В небольшую тонкостенную металлическую кастрюлю налили $0.5~л$ воды и поставили ее на плиту. Измеряя температуру воды в различные моменты времени, построили график зависимости температуры от времени. Затем воду вылили и в ту же кастрюлю налили $0.7~кг$ спирта. Снова поставив кастрюлю на ту же плиту и повторив измерение температуры, построили график зависимости температуры спирта от времени. Оба графика приведены на рисунке ниже.
Определить, пользуясь этими графиками, удельную теплоемкость спирта и удельную теплоту его парообразования, если за $45$ минут кипения количество спирта в кастрюле уменьшилось вдвое. Теплоемкость кастрюли $c=200~Дж/К$. Испарением с поверхности жидкостей пренебречь.
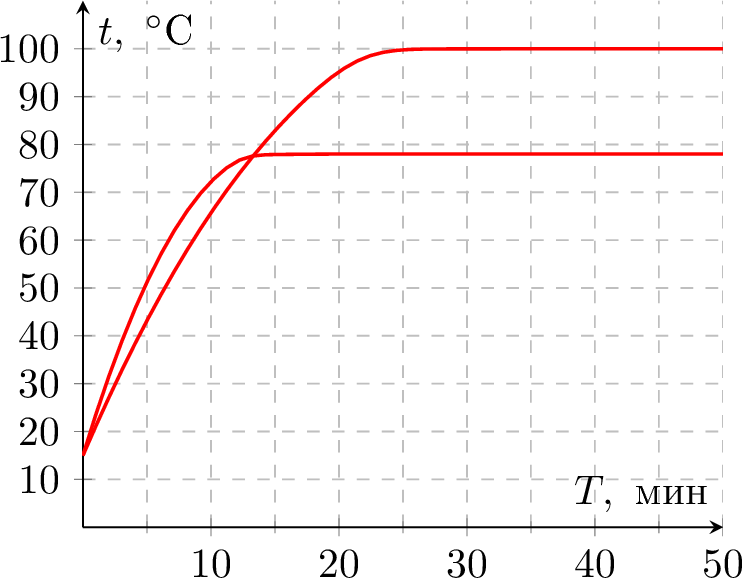
Ответ: $$ c_{с} \approx 2.4 \cdot 10^{3}~Дж/(кг \cdot К). $$ $$ \lambda \approx 900~кДж/кг. $$
Темы:
T, Термодинамика, Теплоемкость, Всероссийские, Мощность, Обработка графика